Question: I'm developing a Windows Phone app using PhoneGap/Cordova (though, I believe the problem I'm having makes the fact that it's PhoneGap irrelevant).
No matter what I seem to do, the tag of my html pages doesn't fill the screen vertically.
It looks fine when running the pages in Chrome or even IE
Here is what it looks like on the Emulator, I added a blue border to the tag in the .css for emphasis of what's going on:

Here's the css for the body:
'''
body{
border: 1px blue solid;
}
html, body{
height:100%;
min-height:100%
}
'''
here's the footers css:
'''
div.navbar_table_container {
width: 100%;
height: auto;
position: absolute;
bottom: 0;
background-image:url(images/bottom-nav.png);
background-size:100% 100%;
background-repeat:no-repeat;
text-align: center;
}
'''
and, as it may be important, here's the xaml file:
'''
<phone:PhoneApplicationPage
x:Class="CordovaWP8_2_7_01.MainPage"
xmlns="http://schemas.microsoft.com/winfx/2006/xaml/presentation"
xmlns:x="http://schemas.microsoft.com/winfx/2006/xaml"
xmlns:phone="clr-namespace:Microsoft.Phone.Controls;assembly=Microsoft.Phone"
xmlns:shell="clr-namespace:Microsoft.Phone.Shell;assembly=Microsoft.Phone"
xmlns:d="http://schemas.microsoft.com/expression/blend/2008"
xmlns:mc="http://schemas.openxmlformats.org/markup-compatibility/2006"
mc:Ignorable="d" FontFamily="{StaticResource PhoneFontFamilyNormal}"
FontSize="{StaticResource PhoneFontSizeNormal}"
Foreground="{StaticResource PhoneForegroundBrush}"
Background="White"
SupportedOrientations="Portrait" Orientation="Portrait"
shell:SystemTray.IsVisible="True" d:DesignHeight="820" d:DesignWidth="480"
xmlns:my="clr-namespace:WPCordovaClassLib">
<Grid x:Name="LayoutRoot" Background="Transparent" HorizontalAlignment="Stretch" VerticalAlignment="Stretch">
<Grid.RowDefinitions>
<RowDefinition Height="*"/>
</Grid.RowDefinitions>
<my:CordovaView HorizontalAlignment="Stretch"
Margin="0,0,0,0"
x:Name="CordovaView"
VerticalAlignment="Stretch" />
<Image Source="SplashScreenImage.jpg"
x:Name="SplashImage"
VerticalAlignment="Stretch"
HorizontalAlignment="Stretch">
<Image.Projection>
<PlaneProjection x:Name="SplashProjector" CenterOfRotationX="0"/>
</Image.Projection>

</Grid>
</phone:PhoneApplicationPage>
'''
an important note is that it works the way I want it to in Chrome, IE, and when I run it as an android app.
The closest question to mine that I could find was
<URL>
but the answer there doesn't help me.
I've noticed recently that when I run the same code off of a web server and access it using IE on a windows phone, it looks fine. However, I did notice that whenever an Alert was shows on the phone, the address bar of IE goes away and leaves behind the EXACT same gap from the bottom of the web content to the bottom of the phone as the native app is always showing.
So, that leads me to believe that, even though it's an "app", if it's running html and javascript, the phone leaves space for an address bar, even though it's never used.
Any help or insight would be greatly appreciated.
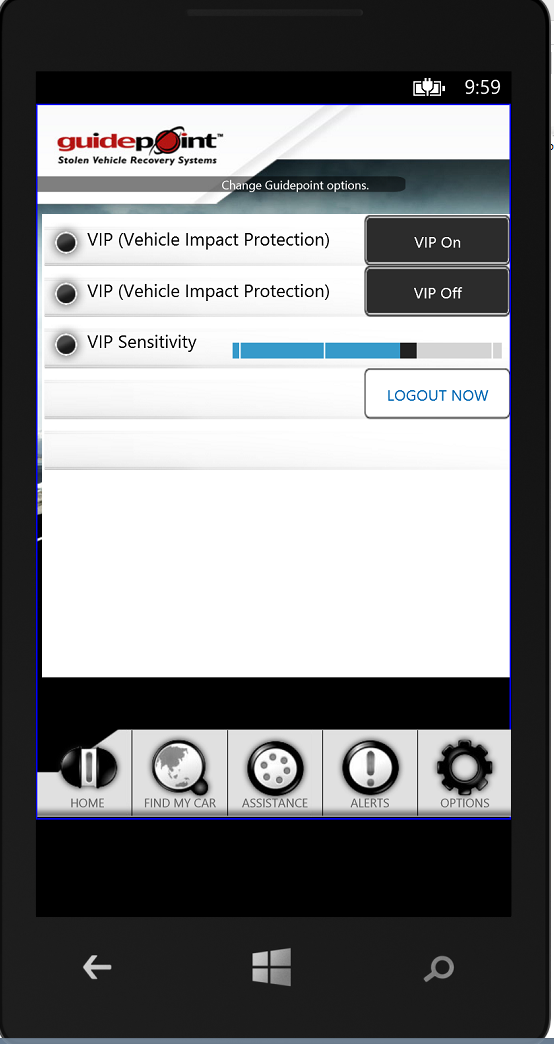
Answer: I tried using device-height in the viewport meta tag, however I learned that IE doesn't support that tag. Then after my 100,000 google search, I found <URL>.
After adding this to my CSS:
'''
@viewport{height:device-height}
@viewport{width:device-width}
@-ms-viewport{height:device-height}
@-ms-viewport{width:device-width}
'''
and adding this to a JavaScript file that hits all of my pages:
'''
if (navigator.userAgent.match(/IEMobile\/10\.0/)) {
var msViewportStyle = document.createElement("style");
msViewportStyle.appendChild(
document.createTextNode(
"@-ms-viewport{width:auto!important}"
)
);
msViewportStyle.appendChild(
document.createTextNode(
"@-ms-viewport{height:device-height!important}"
)
);
document.getElementsByTagName("head")[0].appendChild(msViewportStyle);
}
'''
Then my 100% body height started acting the way that I would expect it to.